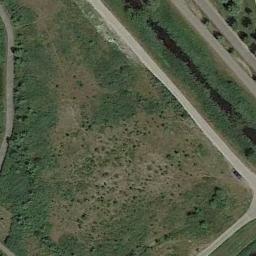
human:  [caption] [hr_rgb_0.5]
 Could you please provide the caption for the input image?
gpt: There are several roads of different lengths beside the meadow .

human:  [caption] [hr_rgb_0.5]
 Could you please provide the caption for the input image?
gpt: There are some roads go through the meadow .

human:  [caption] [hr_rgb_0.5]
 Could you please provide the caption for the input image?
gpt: The entire image is dominated by grass .

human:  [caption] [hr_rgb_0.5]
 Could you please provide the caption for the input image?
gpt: This meadow has sparse grasses and some chaparrals and a channel and some roads go through the meadow .

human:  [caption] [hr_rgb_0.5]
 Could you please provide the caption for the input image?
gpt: A sparse meadow with some roads around .